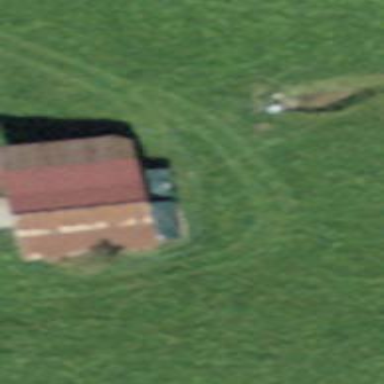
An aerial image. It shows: Rural barn.